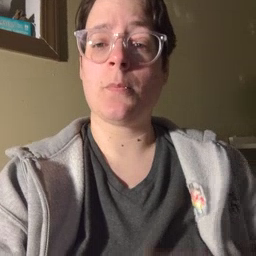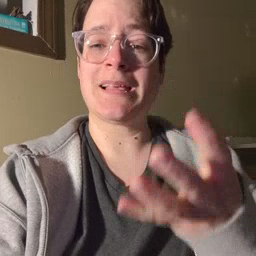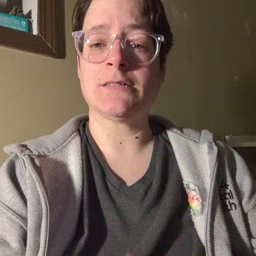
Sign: many